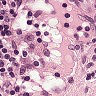
Metastatic tissue present: no